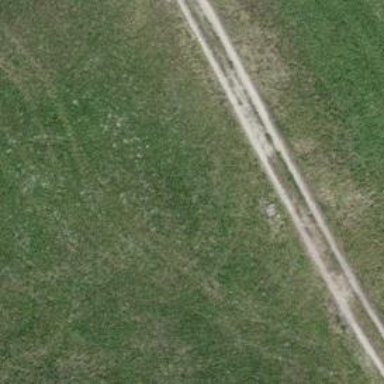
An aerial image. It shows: Track road with grade4 tracktype.